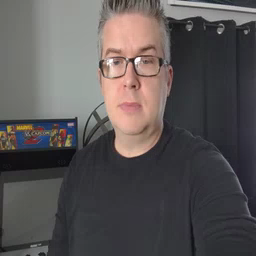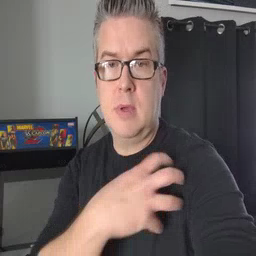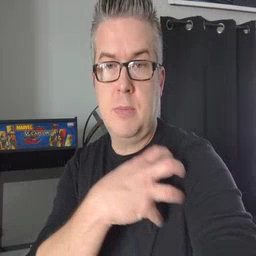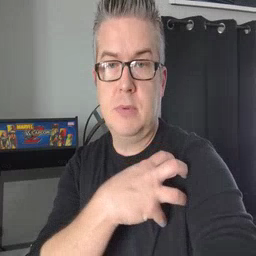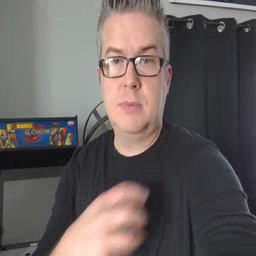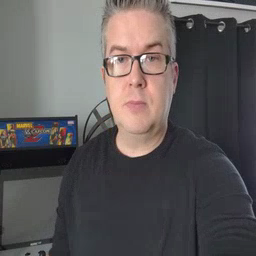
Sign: police